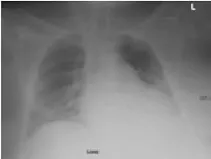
Serial chest radiographs for Case 1 demonstrating the progression and subsequent improvement of diffuse bilateral interstitial and alveolar opacities. Pre-decannulation.
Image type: radiology (x_ray)